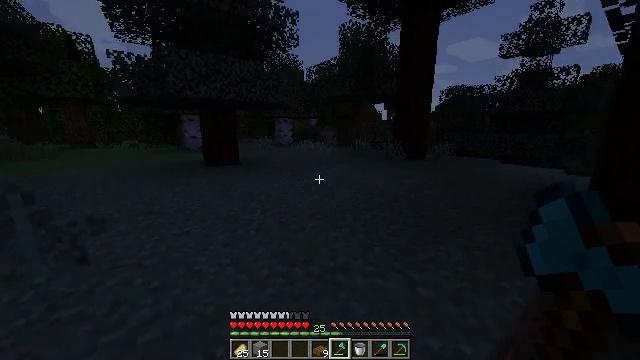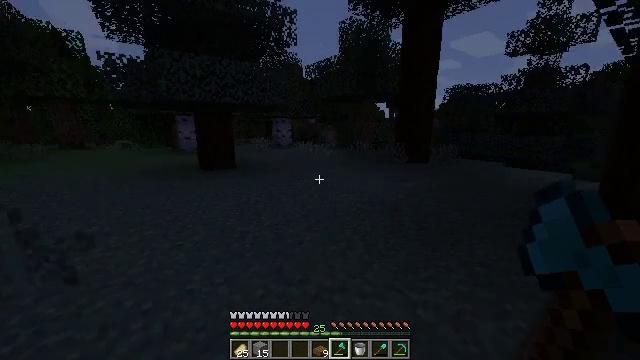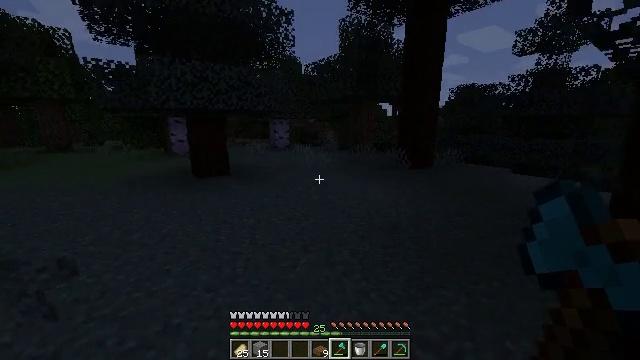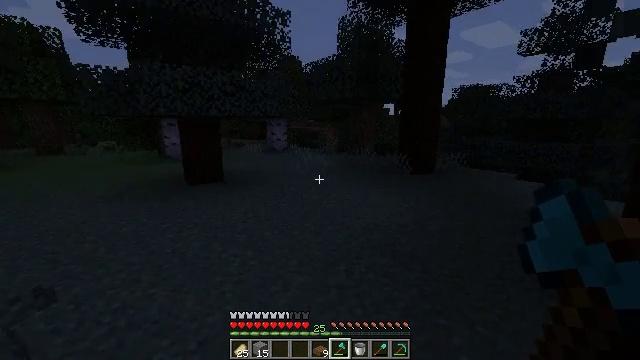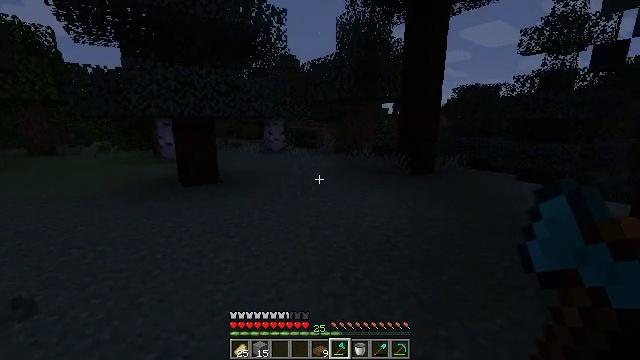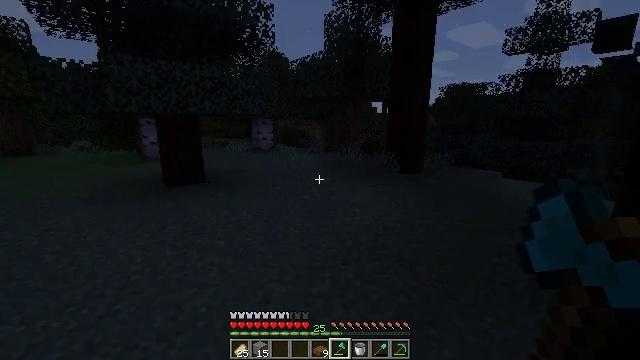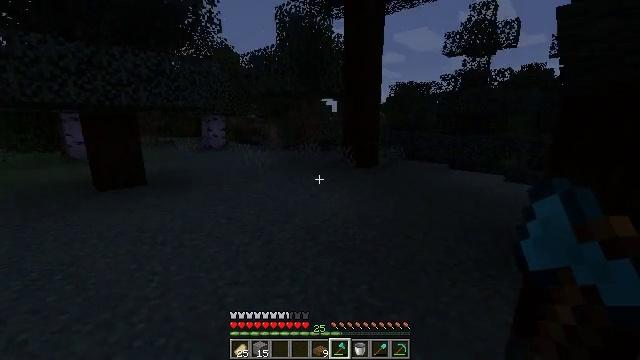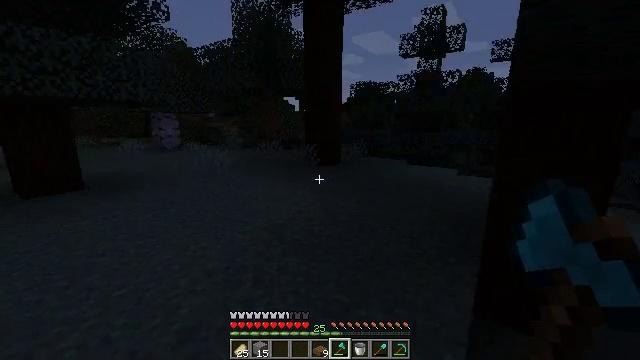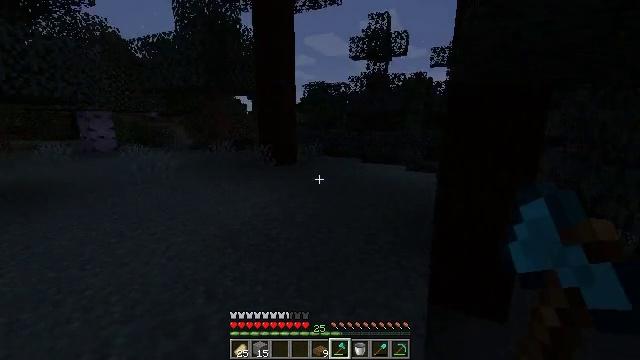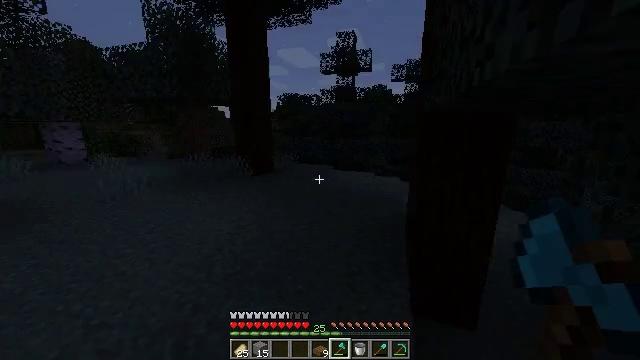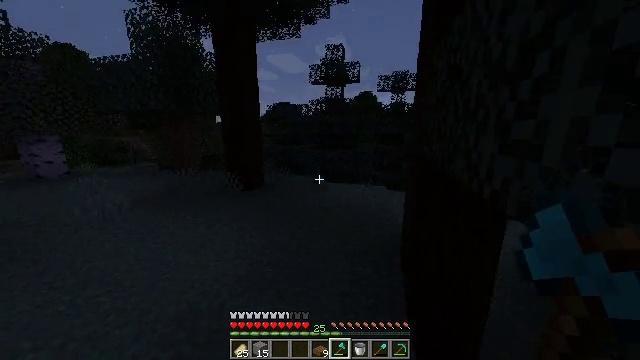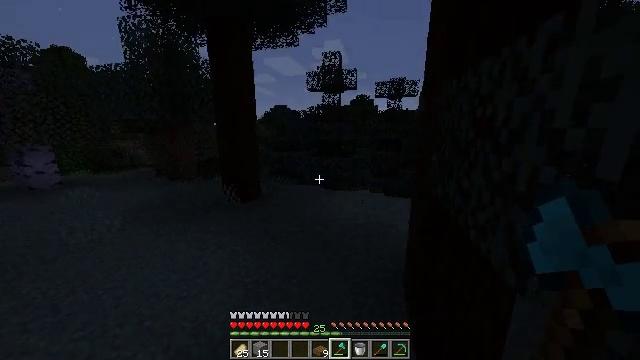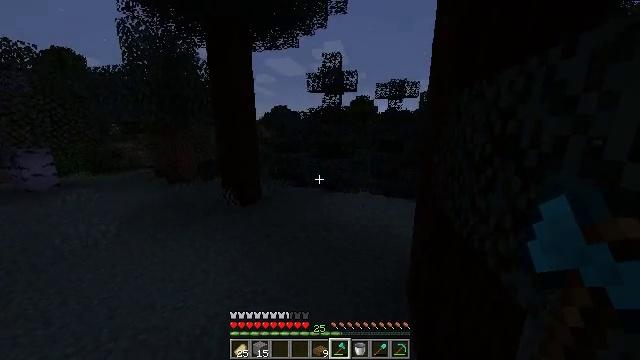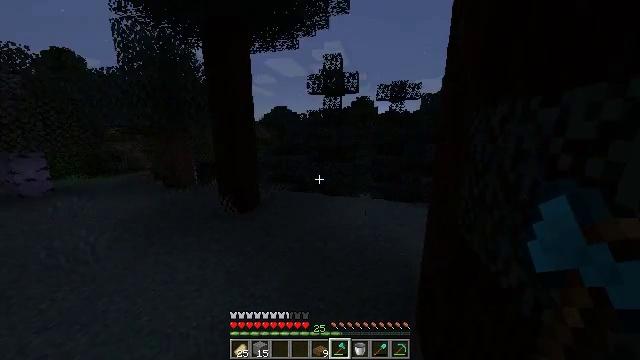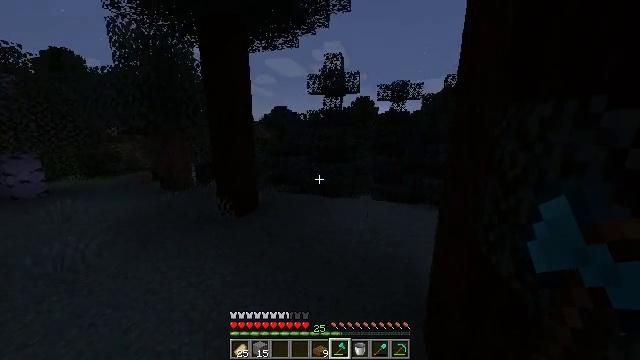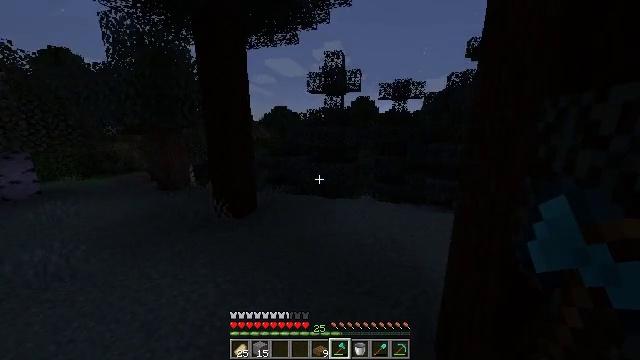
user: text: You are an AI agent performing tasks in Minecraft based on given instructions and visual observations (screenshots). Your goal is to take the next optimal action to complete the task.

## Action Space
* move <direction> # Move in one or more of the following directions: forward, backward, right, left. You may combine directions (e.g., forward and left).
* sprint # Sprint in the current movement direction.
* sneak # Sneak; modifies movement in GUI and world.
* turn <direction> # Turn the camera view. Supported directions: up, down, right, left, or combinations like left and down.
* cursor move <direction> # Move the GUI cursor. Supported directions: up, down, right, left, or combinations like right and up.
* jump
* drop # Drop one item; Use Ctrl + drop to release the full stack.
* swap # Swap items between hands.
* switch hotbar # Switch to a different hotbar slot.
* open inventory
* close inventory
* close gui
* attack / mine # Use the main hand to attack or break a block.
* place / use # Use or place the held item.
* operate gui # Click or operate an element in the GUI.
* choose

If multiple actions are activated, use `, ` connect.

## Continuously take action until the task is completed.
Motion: motion action
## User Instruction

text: Hunt animals.
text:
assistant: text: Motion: move forward, jump
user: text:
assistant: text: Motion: move forward, jump
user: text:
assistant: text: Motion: move forward, jump
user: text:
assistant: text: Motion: move forward, jump
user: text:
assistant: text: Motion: move forward, turn right, jump
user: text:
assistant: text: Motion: move forward, turn right, jump
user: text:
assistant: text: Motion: move forward, sprint, turn right, jump
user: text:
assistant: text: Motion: move forward, sprint, turn right, jump
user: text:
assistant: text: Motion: move forward, sprint, turn right, jump
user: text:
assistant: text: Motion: move forward, sprint, turn right, jump
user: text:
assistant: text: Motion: move forward, jump
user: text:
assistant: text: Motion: move forward, jump
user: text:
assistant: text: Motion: move forward
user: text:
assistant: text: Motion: move forward
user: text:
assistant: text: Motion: move forward
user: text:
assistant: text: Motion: move forward
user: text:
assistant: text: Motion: move forward
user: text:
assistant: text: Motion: move forward, turn left
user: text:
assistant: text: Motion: move forward, turn left
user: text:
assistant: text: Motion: move forward, sprint, turn left
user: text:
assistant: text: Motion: move forward, sprint, turn left
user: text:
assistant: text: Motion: move forward, sprint
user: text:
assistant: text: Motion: move forward, sprint
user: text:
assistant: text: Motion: move forward, sprint, turn left
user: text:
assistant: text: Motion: move forward, turn left
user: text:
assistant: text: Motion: move forward, turn left
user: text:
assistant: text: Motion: move forward, turn left
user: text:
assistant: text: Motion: move forward
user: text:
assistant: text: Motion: move forward and move left
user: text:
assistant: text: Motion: move forward and move left